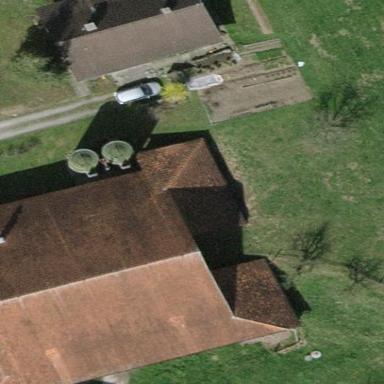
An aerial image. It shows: View of roof of building.